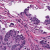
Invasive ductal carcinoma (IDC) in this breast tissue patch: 1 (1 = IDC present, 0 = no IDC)